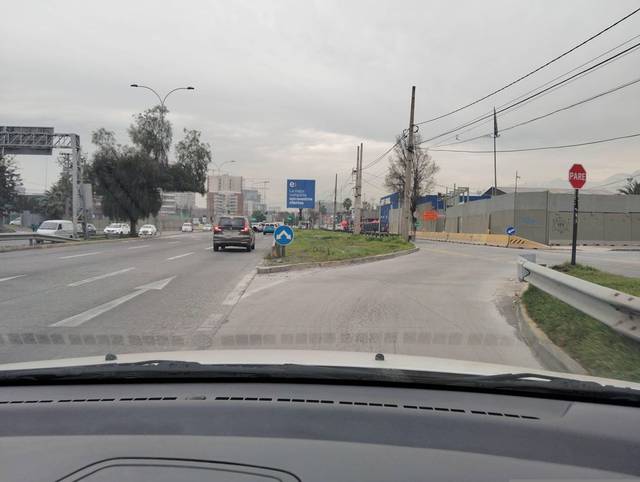
Region: Chile
Coordinates: -33.464, -70.574